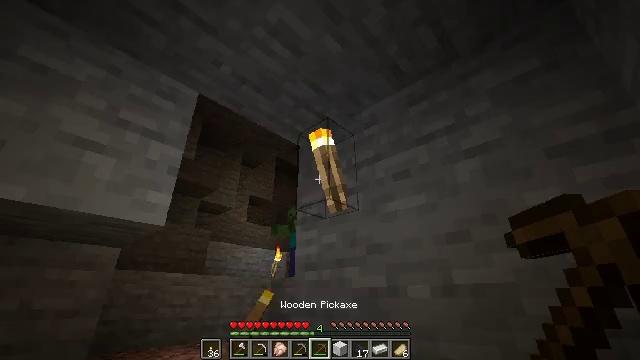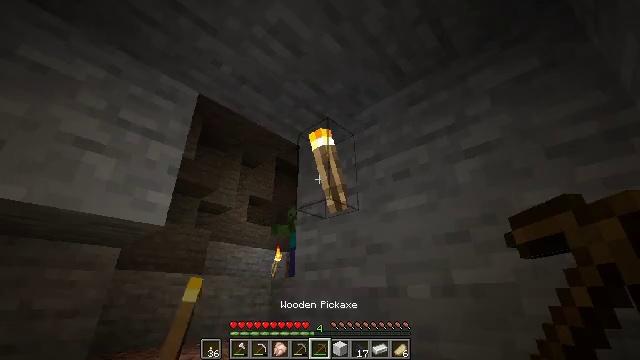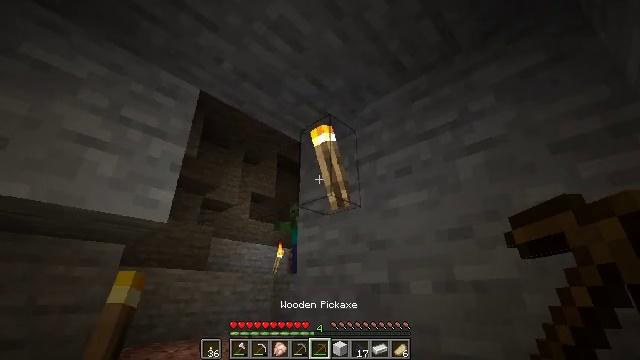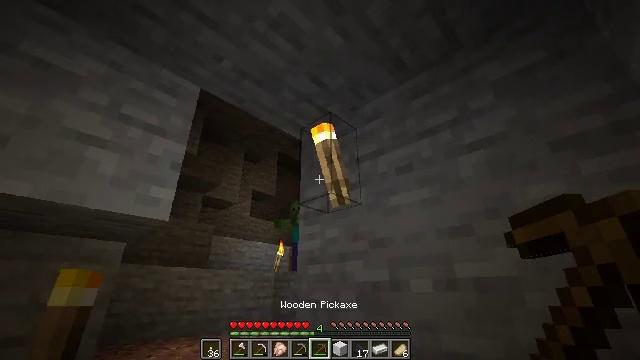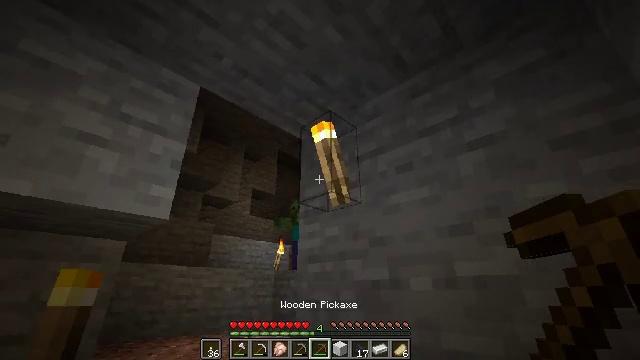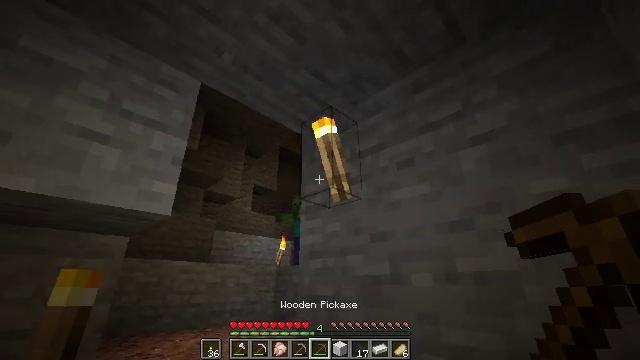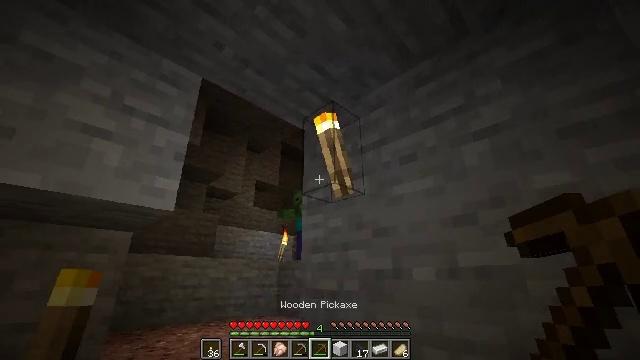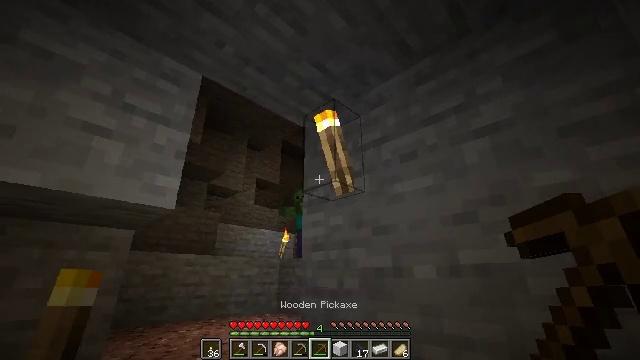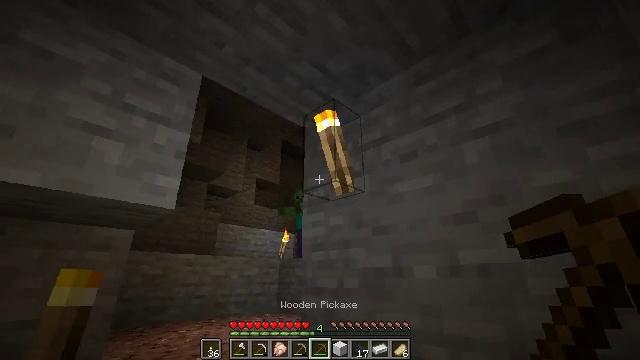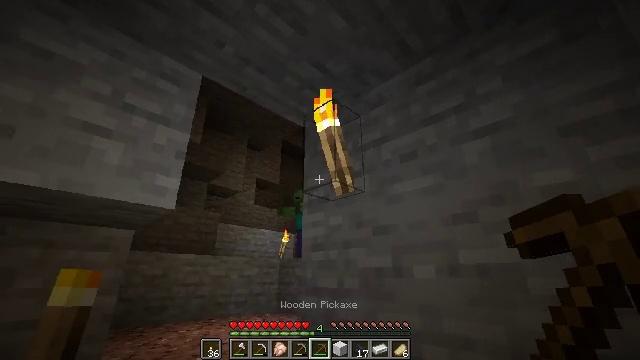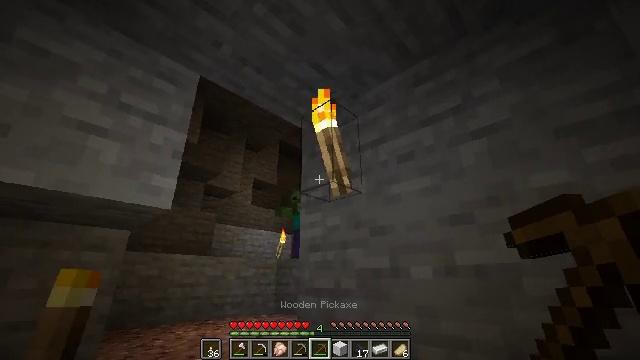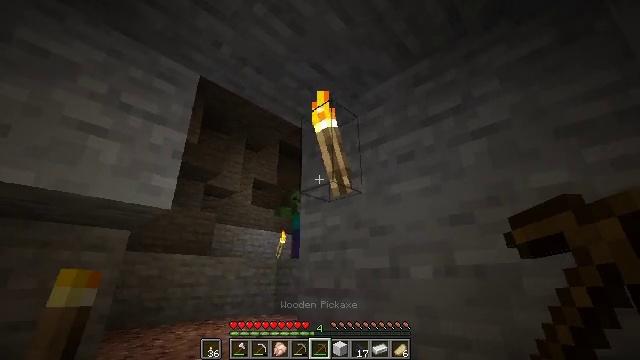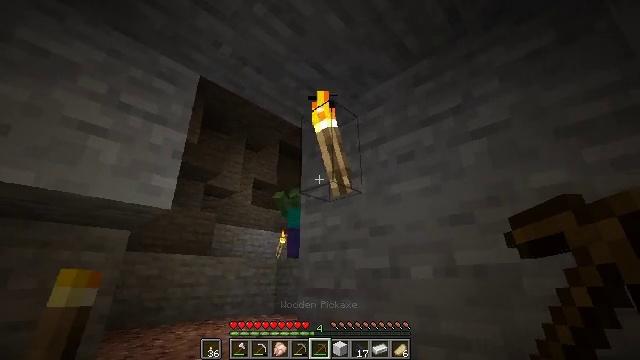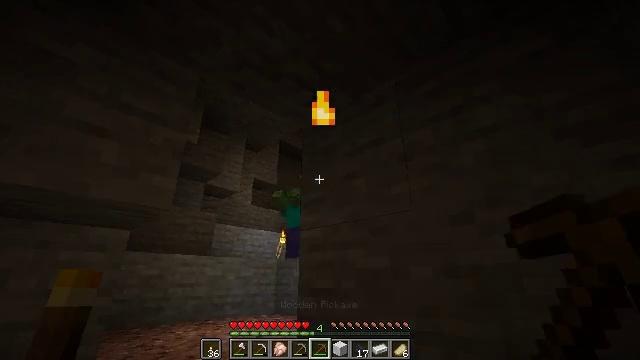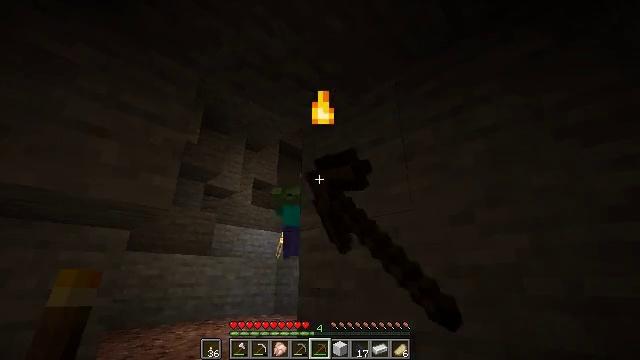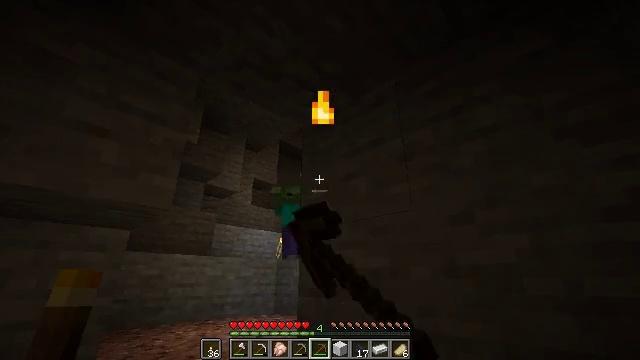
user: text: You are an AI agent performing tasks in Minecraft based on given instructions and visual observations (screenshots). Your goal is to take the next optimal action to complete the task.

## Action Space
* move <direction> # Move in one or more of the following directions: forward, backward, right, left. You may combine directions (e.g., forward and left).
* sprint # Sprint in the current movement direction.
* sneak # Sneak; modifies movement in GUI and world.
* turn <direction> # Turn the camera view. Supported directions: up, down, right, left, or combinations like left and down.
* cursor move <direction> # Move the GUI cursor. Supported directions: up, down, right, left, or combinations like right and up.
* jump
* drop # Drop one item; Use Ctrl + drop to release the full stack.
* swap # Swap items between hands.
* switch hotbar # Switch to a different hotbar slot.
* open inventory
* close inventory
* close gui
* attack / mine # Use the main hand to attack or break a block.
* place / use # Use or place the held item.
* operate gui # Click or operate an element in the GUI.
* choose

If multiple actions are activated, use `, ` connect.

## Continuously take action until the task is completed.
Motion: motion action
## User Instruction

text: Left click to collect the wall torch.
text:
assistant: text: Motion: no_op
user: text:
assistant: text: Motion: no_op
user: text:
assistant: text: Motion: no_op
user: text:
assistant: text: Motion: no_op
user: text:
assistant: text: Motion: no_op
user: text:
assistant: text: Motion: turn down
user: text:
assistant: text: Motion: no_op
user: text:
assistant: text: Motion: no_op
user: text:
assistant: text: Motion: no_op
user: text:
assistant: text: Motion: no_op
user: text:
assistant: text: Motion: no_op
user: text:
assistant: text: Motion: no_op
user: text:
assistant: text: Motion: attack / mine
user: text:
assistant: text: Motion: attack / mine
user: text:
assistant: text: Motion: no_op
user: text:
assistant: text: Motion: no_op
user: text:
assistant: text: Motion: no_op
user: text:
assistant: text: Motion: no_op